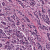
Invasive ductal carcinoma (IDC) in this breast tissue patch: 1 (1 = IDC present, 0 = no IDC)